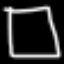
Label: square